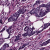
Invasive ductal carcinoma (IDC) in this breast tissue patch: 1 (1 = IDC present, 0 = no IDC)